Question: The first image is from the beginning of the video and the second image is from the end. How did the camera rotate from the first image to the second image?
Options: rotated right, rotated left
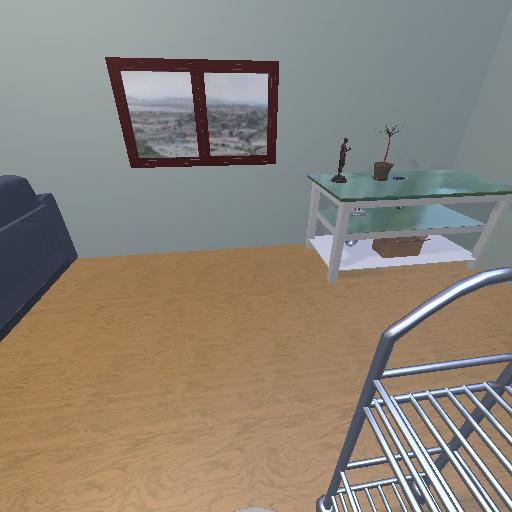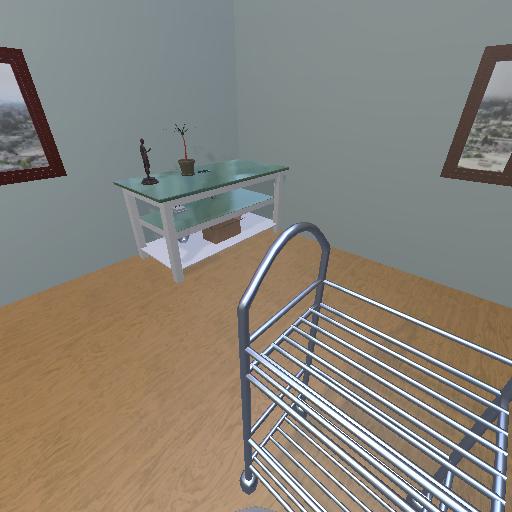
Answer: rotated right